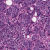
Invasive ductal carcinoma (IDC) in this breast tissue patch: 1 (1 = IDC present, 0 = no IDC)